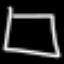
Label: square